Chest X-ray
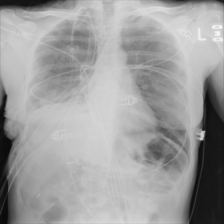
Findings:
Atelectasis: negative
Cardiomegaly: negative
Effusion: negative
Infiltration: negative
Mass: negative
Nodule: negative
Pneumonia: negative
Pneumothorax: positive
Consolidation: negative
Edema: negative
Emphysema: negative
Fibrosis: negative
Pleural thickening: negative
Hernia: negative